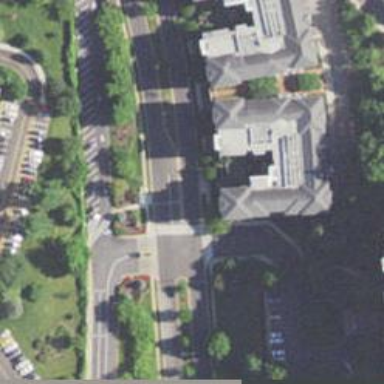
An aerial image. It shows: Parking area.